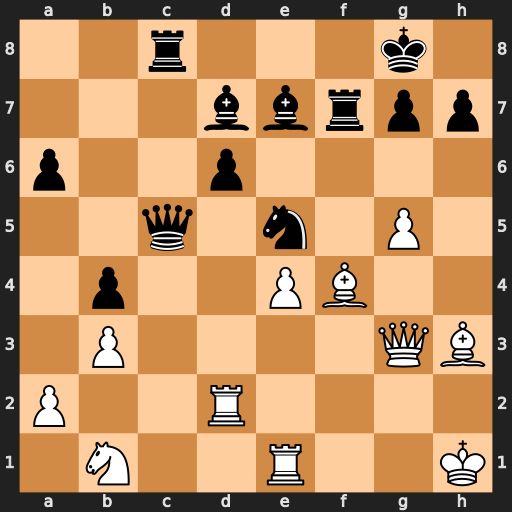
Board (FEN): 2r3k1/3bbrpp/p2p4/2q1n1P1/1p2PB2/1P4QB/P2R4/1N2R2K
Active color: w
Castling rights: -
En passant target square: -
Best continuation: Bxe5 Bxh3 Bd4 Qxg5 Qxh3